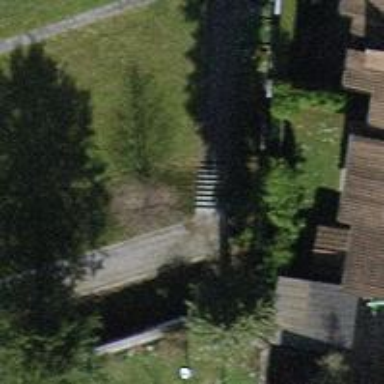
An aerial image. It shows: Road with steps.